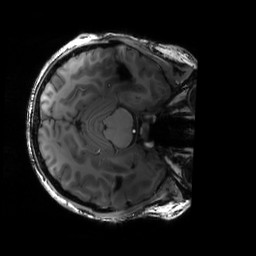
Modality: T1w
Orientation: axial
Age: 23
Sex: male
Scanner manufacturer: siemens
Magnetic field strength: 6.98 T
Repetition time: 3 s
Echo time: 0.00388 s